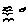
Label: bird